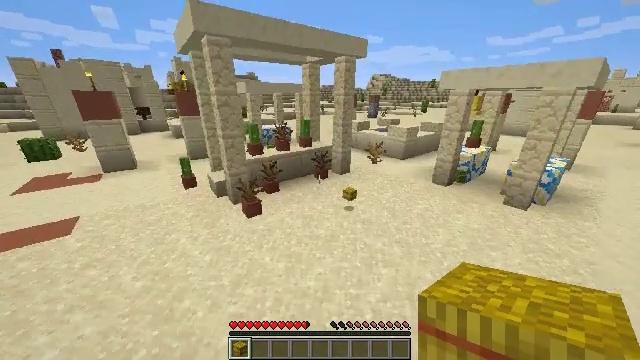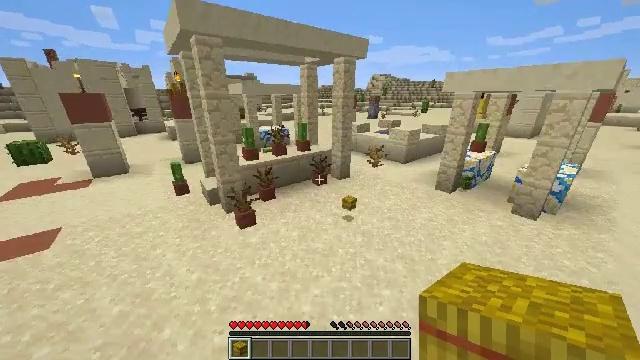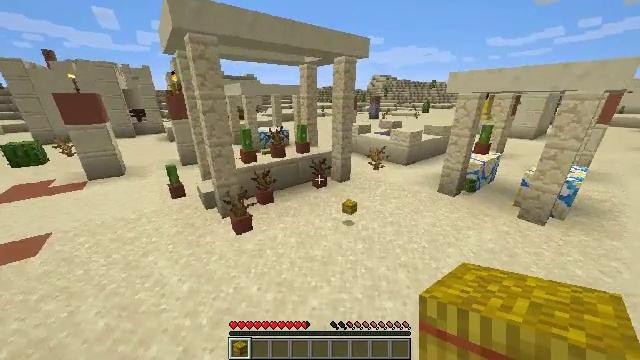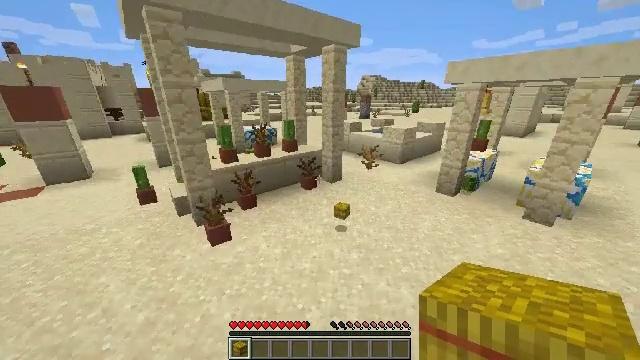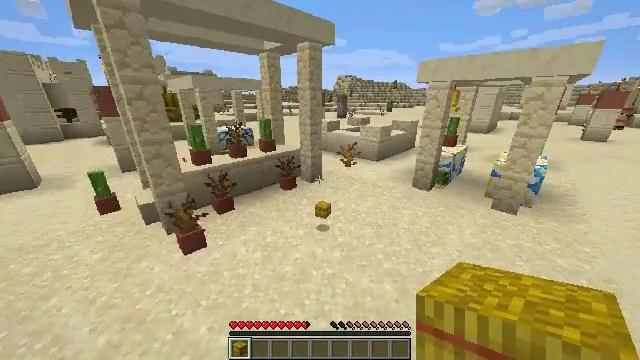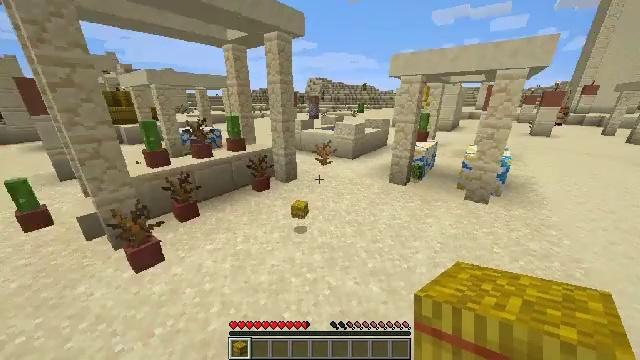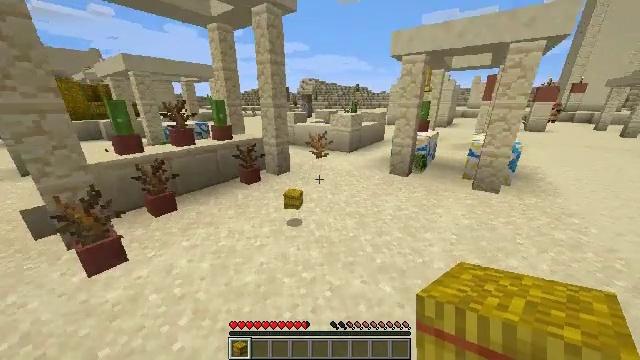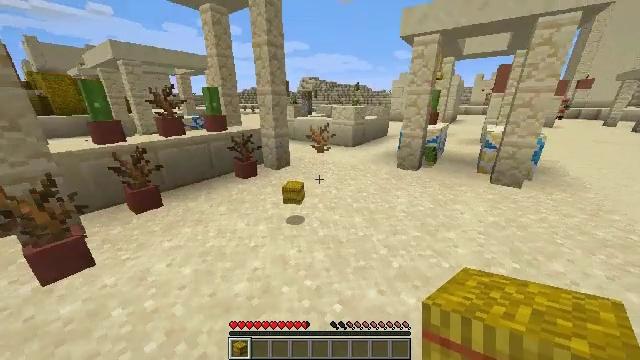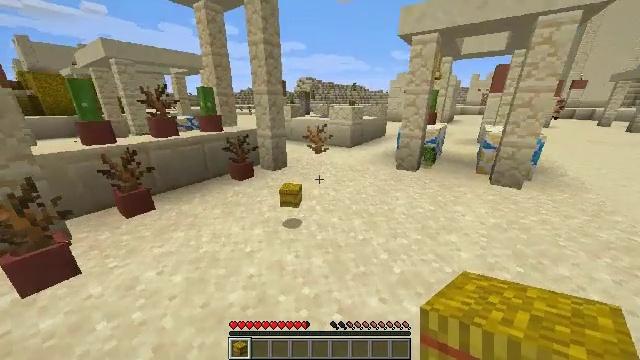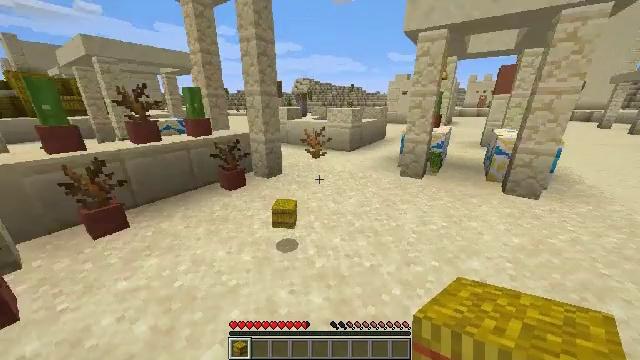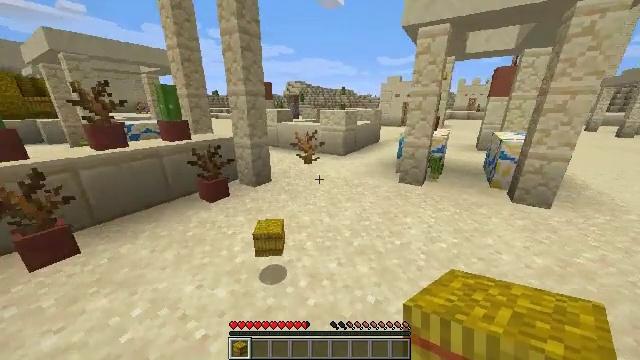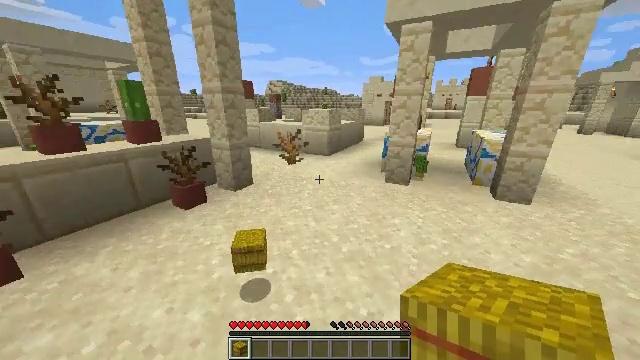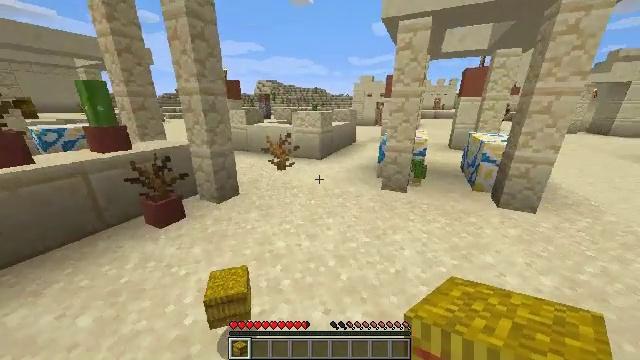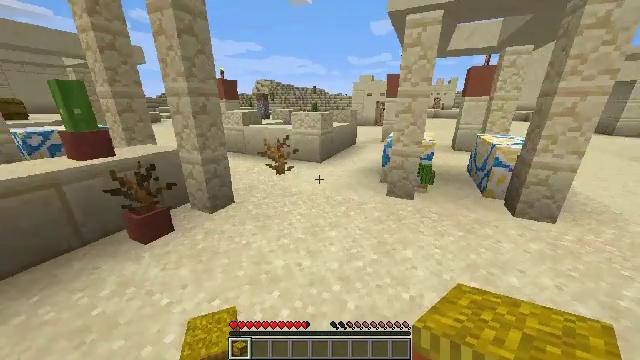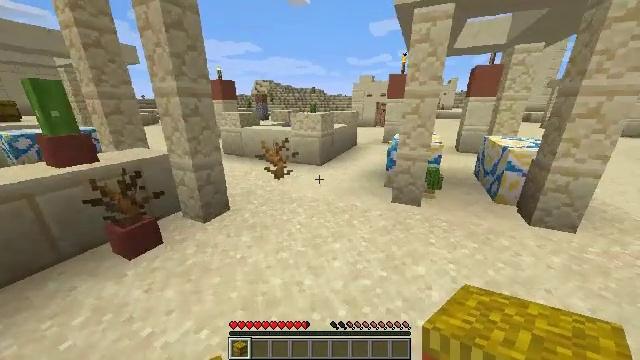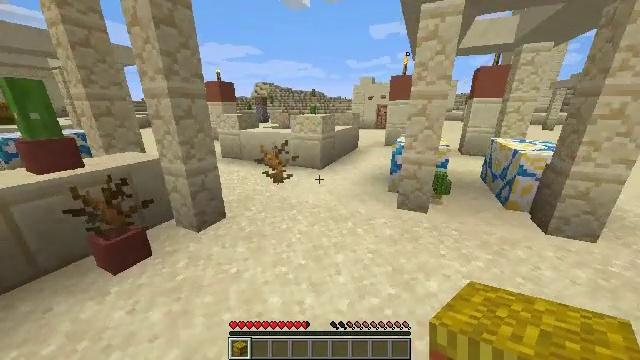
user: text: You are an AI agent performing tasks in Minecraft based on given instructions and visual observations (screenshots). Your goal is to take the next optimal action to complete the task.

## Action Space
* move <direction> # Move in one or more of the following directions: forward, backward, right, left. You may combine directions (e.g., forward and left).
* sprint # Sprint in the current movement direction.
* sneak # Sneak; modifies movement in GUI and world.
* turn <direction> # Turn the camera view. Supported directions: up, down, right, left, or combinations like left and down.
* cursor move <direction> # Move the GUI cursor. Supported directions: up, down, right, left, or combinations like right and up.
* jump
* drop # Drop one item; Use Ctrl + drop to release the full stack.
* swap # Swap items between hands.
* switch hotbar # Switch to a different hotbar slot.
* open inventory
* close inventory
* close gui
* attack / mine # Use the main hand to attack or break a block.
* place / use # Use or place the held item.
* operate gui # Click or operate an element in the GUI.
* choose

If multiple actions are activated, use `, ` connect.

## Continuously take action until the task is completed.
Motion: motion action
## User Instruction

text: Drop a hay block.
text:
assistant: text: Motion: move forward, sprint, jump
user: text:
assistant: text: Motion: move forward, sprint, jump
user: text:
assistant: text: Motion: move forward, sprint, turn right, jump
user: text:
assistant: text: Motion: move forward, sprint, turn right, jump
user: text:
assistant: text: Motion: move forward, sprint, turn right
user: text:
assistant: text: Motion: move forward, sprint, turn right
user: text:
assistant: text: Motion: move forward, sprint
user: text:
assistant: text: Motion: move forward, sprint
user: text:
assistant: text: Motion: move forward, sprint
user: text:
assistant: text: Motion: move forward, sprint, turn right
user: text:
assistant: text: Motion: move forward, sprint, turn right
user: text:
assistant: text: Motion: move forward, sprint, turn right
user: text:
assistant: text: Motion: move forward, sprint
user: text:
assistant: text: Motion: move forward, sprint
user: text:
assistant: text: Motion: move forward, sprint
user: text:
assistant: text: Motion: move forward, sprint
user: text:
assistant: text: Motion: move forward, sprint, turn left
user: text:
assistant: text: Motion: move forward, sprint, turn left
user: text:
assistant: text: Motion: move forward, sprint, turn left
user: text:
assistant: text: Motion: move forward, sprint, turn left
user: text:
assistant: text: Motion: move forward, sprint, turn left
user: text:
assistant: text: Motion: move forward, sprint, turn left
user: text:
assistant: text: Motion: move forward, sprint
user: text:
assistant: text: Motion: move forward, sprint
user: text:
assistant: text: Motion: move forward, sprint, turn left
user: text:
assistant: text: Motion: move forward, sprint, turn left
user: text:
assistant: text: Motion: move forward, sprint, turn left
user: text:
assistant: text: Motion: move forward, sprint, turn left
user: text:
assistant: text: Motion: move forward, sprint, turn left
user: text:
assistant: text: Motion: move forward, sprint, turn left